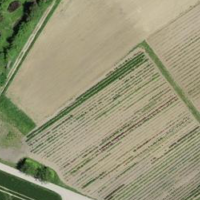
EUNIS habitat code: 25
Species observed at this site:
Dolycoris baccarum
Syricoris lacunana
Tettigonia viridissima
Idaea rusticata
Actina chalybea
Tephritis formosa